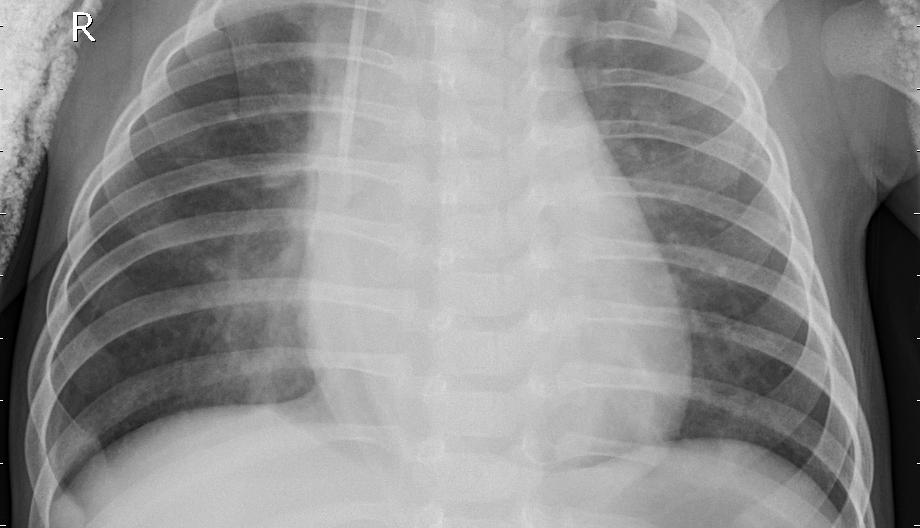
Diagnosis: PNEUMONIA